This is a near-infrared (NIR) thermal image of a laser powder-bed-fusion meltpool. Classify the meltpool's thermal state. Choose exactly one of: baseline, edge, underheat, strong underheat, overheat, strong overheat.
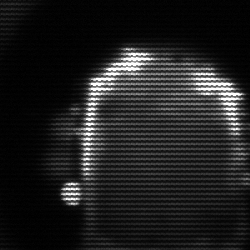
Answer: baseline